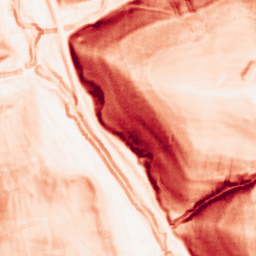
Category: morphological
Decomposition family: morphological_square
Decomposition parameters: operation: gradient
size: 5
Upsampling method: sinc_hamming
Upsampling parameters: scale: 4
kernel_size: 8
Upsampling scale: 4